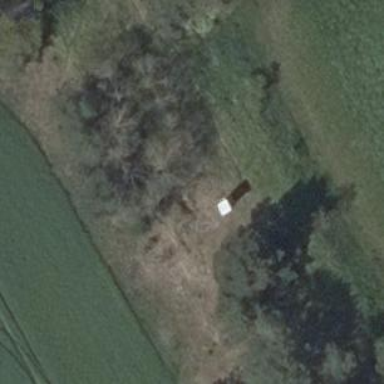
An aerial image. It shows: Hunting stand.